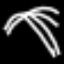
Label: palm tree